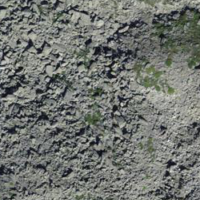
EUNIS habitat code: 48
Species observed at this site:
Gypaetus barbatus